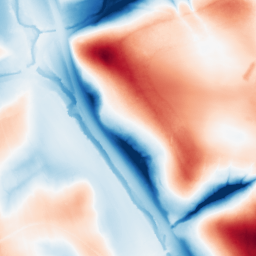
Category: trend_removal
Decomposition family: local_polynomial
Decomposition parameters: window_size: 101
degree: 1
Upsampling method: quartic
Upsampling parameters: scale: 2
Upsampling scale: 2